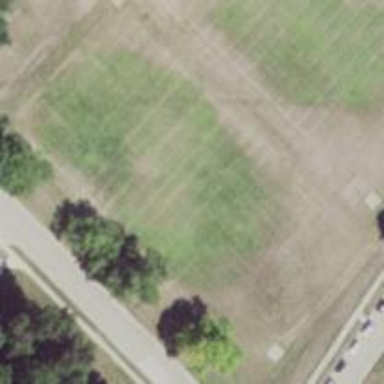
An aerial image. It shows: American football pitch.